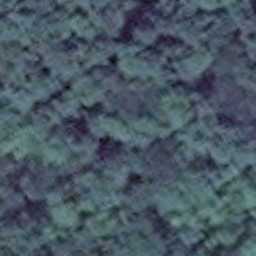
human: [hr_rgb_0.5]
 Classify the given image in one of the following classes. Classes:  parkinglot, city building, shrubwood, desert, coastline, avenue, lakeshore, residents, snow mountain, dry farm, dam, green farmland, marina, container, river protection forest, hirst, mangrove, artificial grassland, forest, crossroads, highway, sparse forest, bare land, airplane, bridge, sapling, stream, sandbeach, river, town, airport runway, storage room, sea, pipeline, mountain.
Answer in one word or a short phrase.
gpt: forest